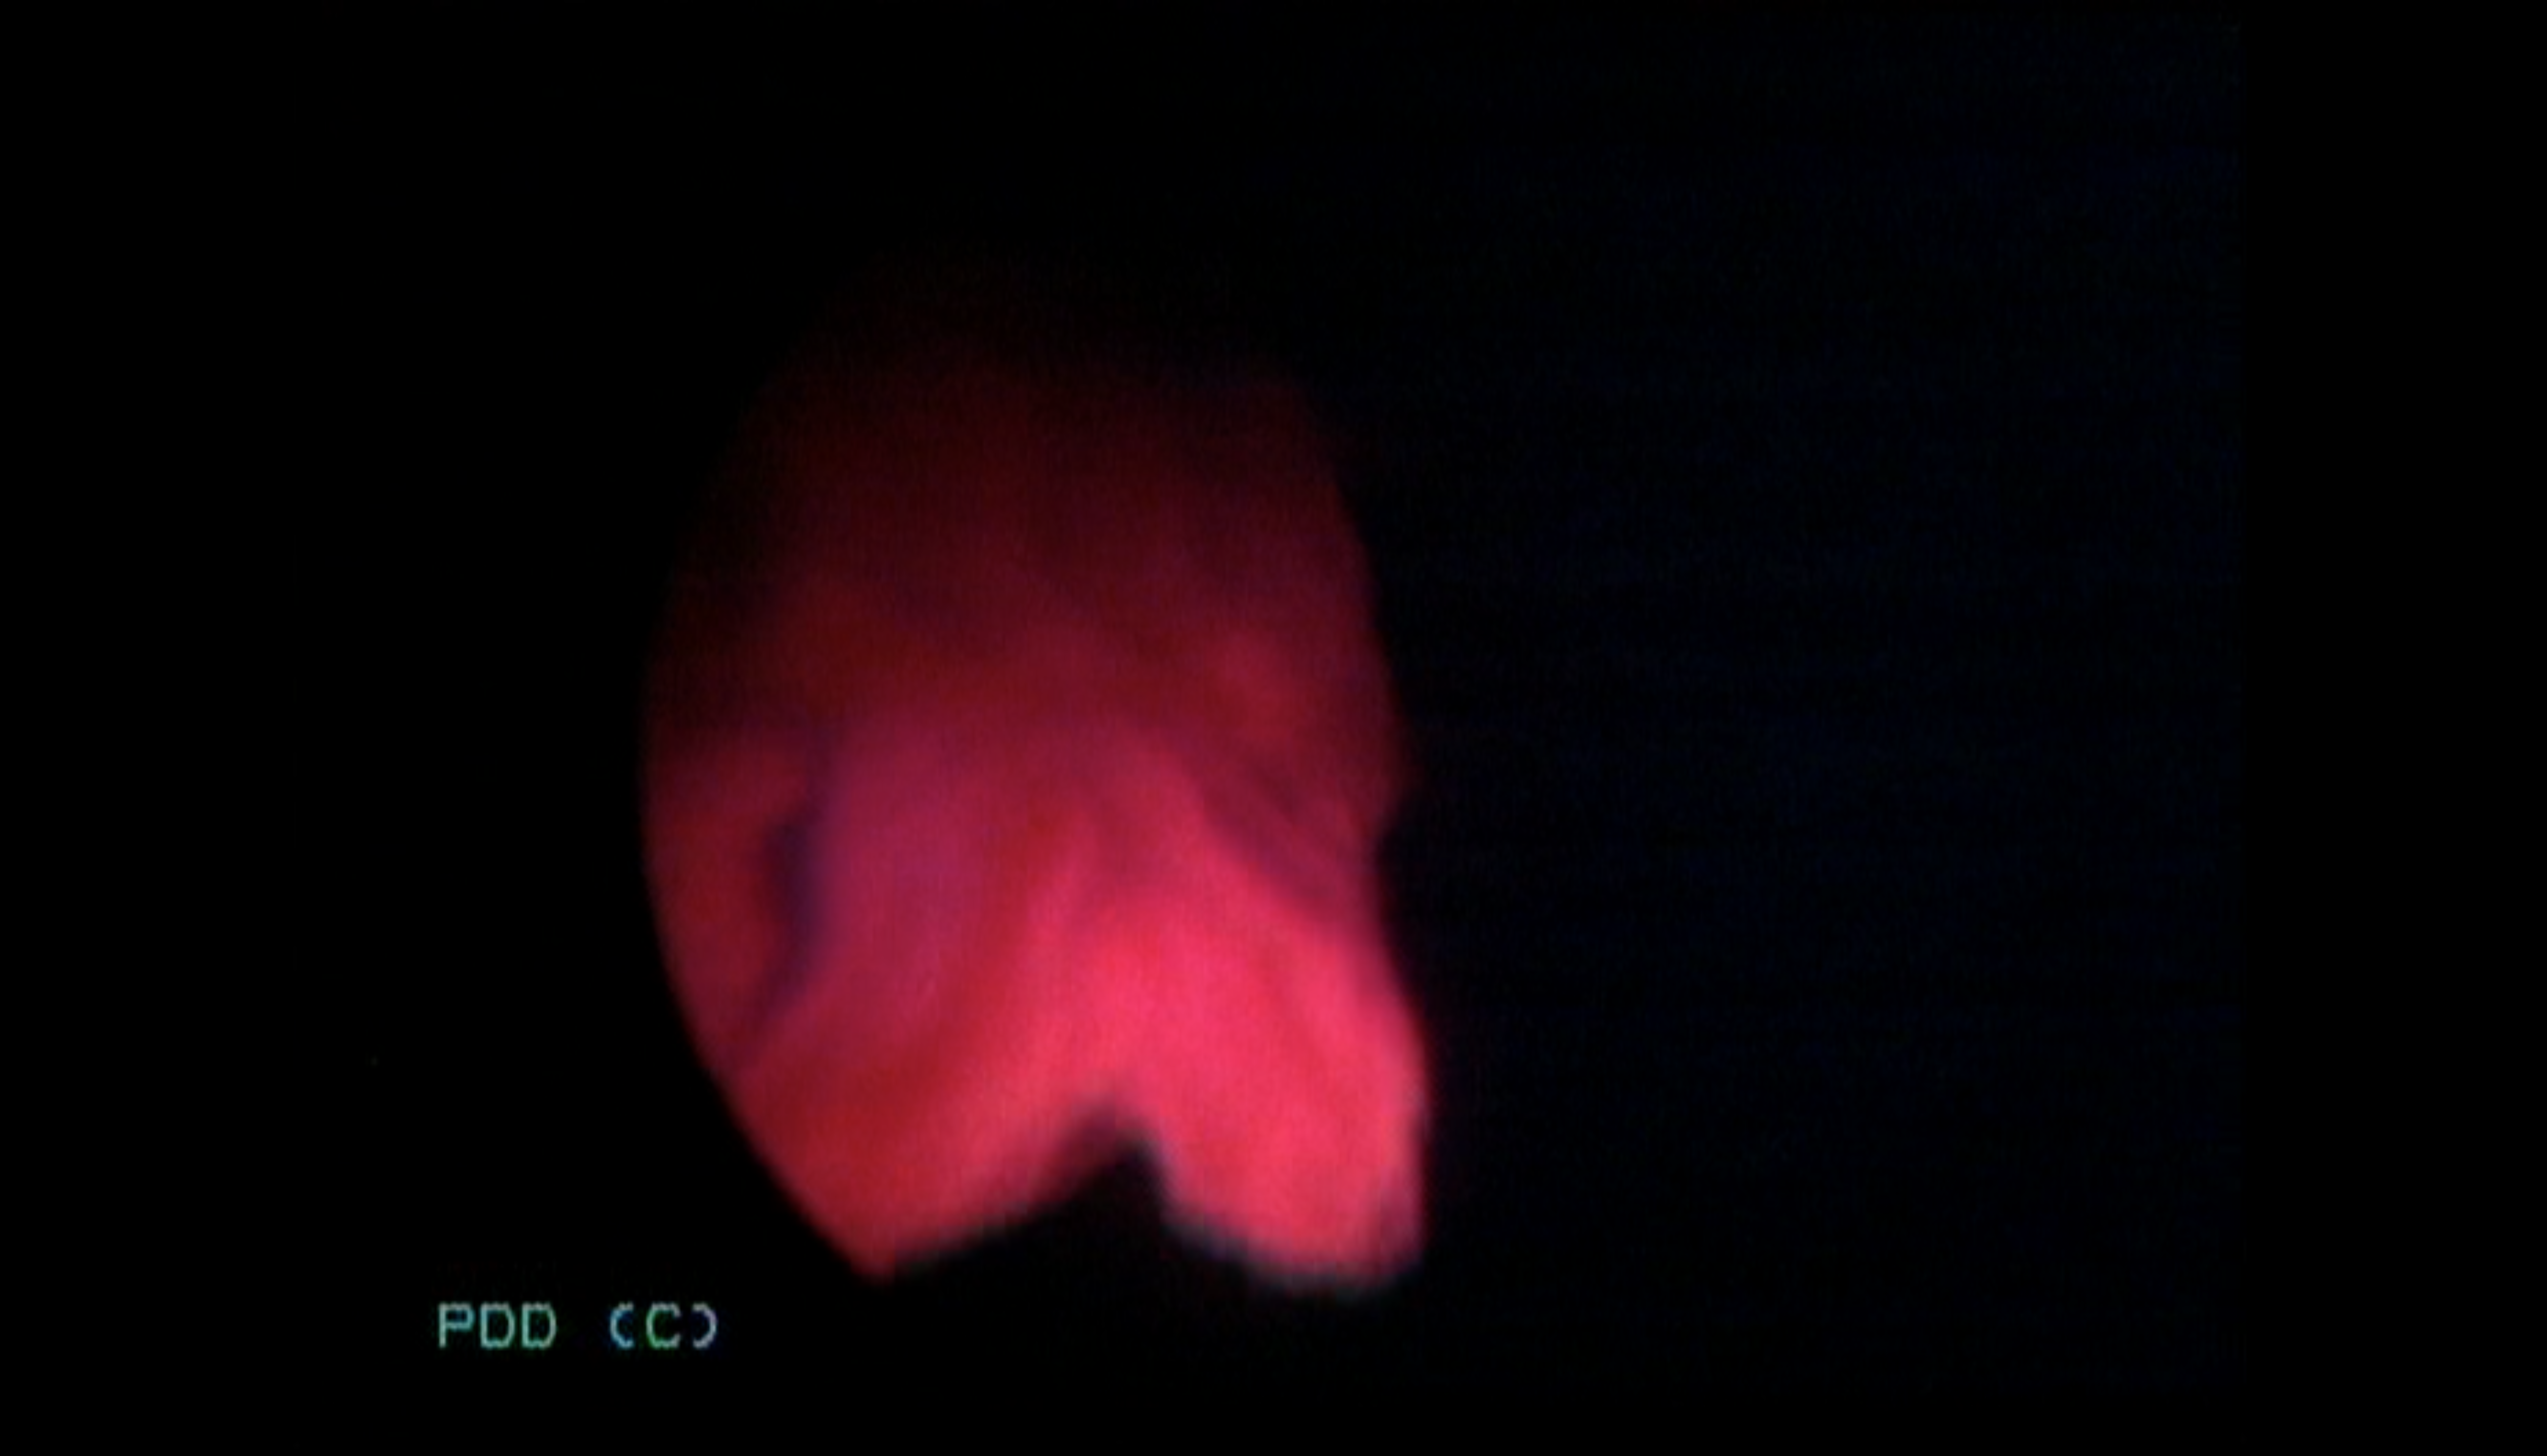
Modality: BLC
Class: Malignant
Subclass: LowGradePapillary
Lesion: Multifocal
Multifocal: 2 to 7
Stage: Ta
Morphology: Papillary
Bladder cancer association: Yes